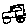
Label: car